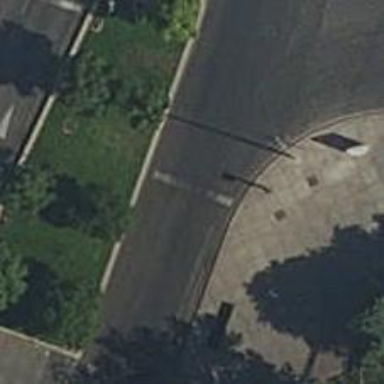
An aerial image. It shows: Road with traffic signals.